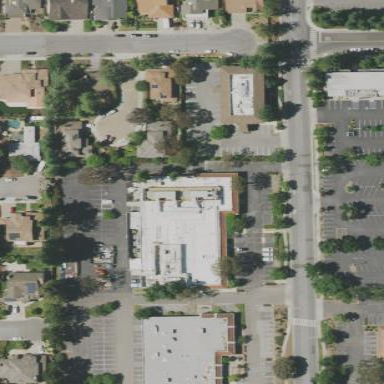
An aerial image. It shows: Building.